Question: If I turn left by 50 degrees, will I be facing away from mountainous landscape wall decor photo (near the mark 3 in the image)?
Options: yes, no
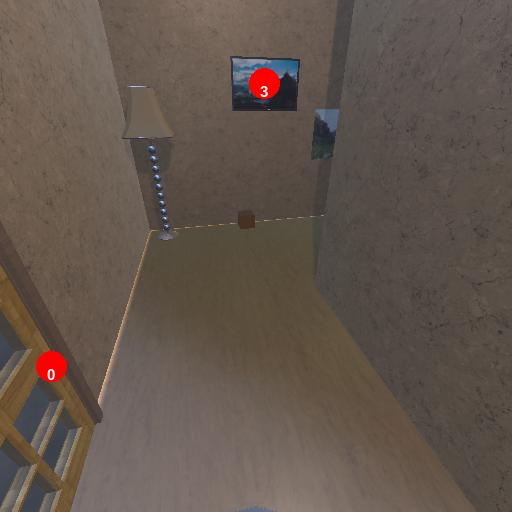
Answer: yes